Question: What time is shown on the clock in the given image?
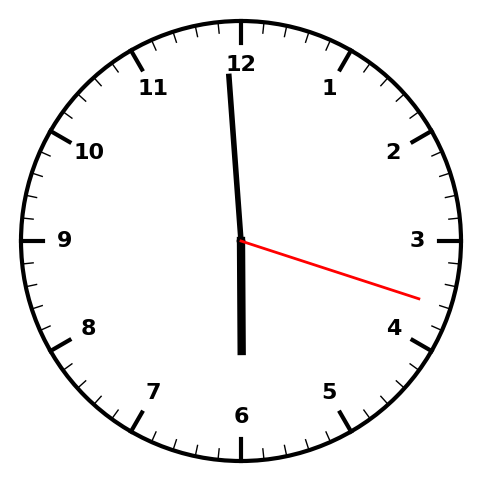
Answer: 05:59:18